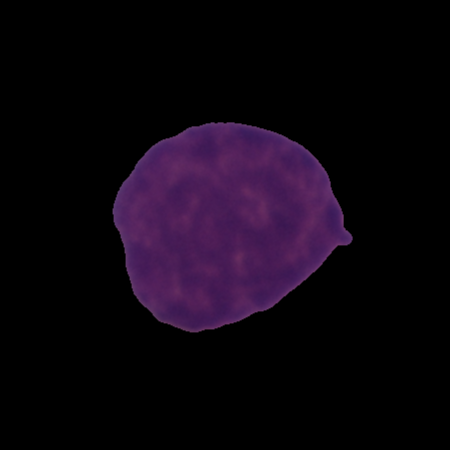
Label: cancer